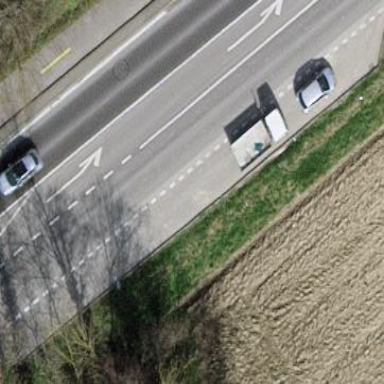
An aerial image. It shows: Parallel street-side parking with asphalt surface.